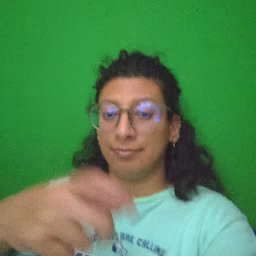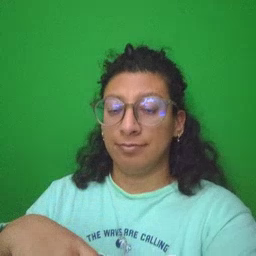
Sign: thirsty